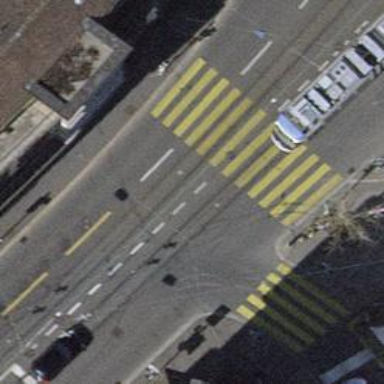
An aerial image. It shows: Crossing with zebra markings controlled by traffic signals.